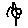
Label: flower